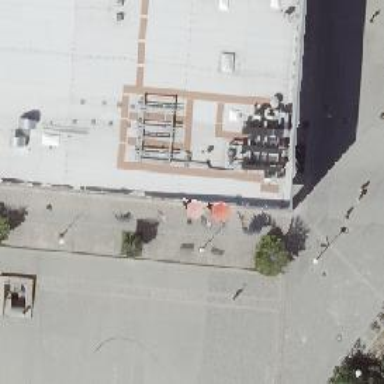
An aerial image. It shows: Fast food establishment.